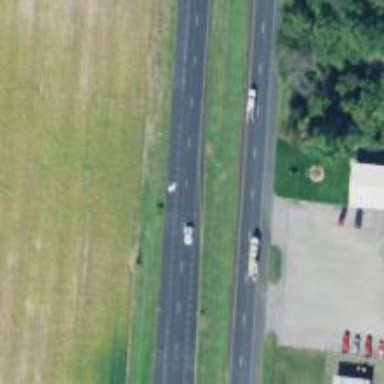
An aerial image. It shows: Trunk link highway.